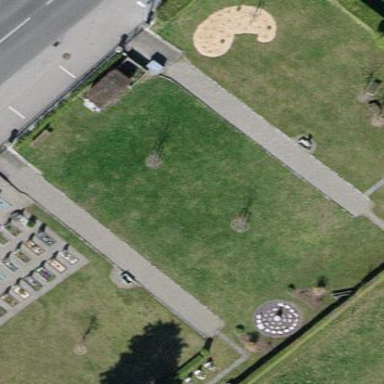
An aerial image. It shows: Graveyard.